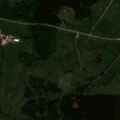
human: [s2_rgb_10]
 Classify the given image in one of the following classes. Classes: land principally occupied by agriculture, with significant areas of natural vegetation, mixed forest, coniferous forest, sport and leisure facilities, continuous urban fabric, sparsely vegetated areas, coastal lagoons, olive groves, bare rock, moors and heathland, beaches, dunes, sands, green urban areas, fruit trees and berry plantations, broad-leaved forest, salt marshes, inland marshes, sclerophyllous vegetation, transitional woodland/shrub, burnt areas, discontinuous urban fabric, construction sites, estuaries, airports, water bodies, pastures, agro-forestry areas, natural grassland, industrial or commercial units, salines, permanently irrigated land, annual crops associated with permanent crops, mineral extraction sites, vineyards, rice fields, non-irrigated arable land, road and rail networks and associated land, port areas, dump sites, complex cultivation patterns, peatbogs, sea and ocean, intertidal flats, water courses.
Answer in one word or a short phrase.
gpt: industrial or commercial units, non-irrigated arable land, pastures, complex cultivation patterns, coniferous forest, mixed forest